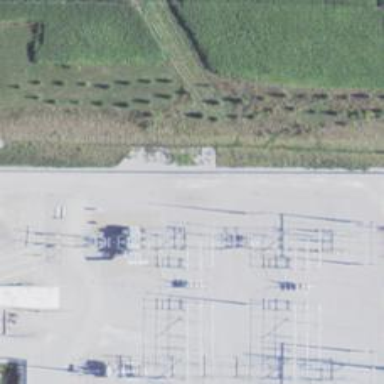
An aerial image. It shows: Switch for power supply.